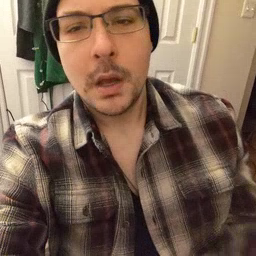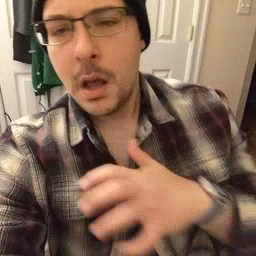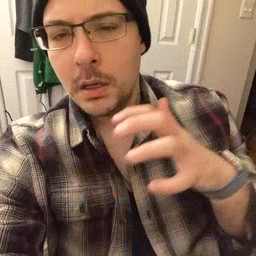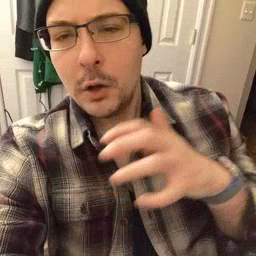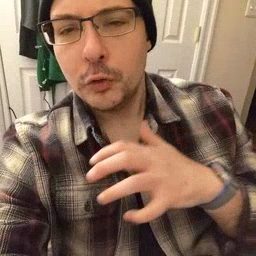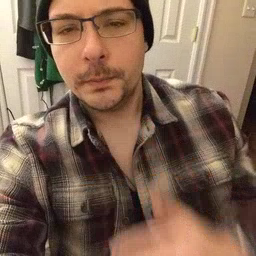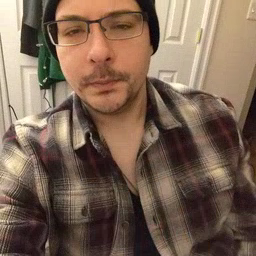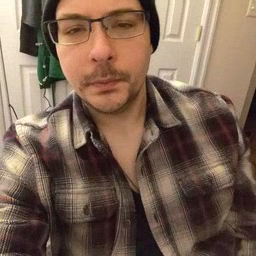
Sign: alligator